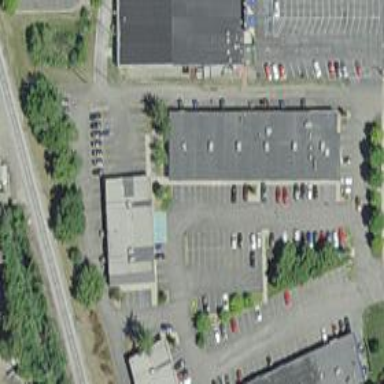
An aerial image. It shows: Veterinary facility.